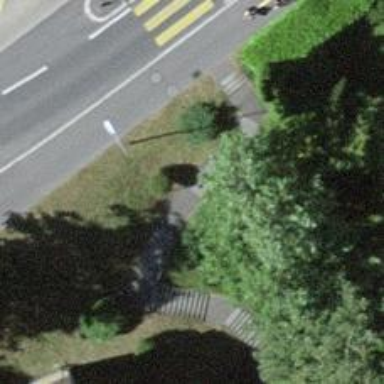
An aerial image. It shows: Road with steps.